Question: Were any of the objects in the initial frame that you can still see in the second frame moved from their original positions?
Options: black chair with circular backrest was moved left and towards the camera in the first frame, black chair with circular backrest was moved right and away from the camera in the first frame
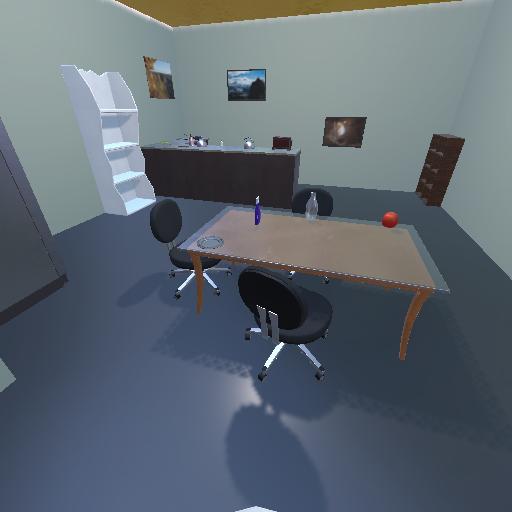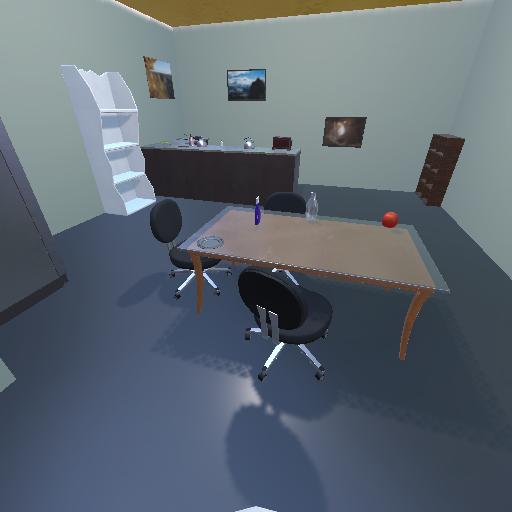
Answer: black chair with circular backrest was moved left and towards the camera in the first frame